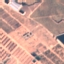
Land use / land cover: PermanentCrop